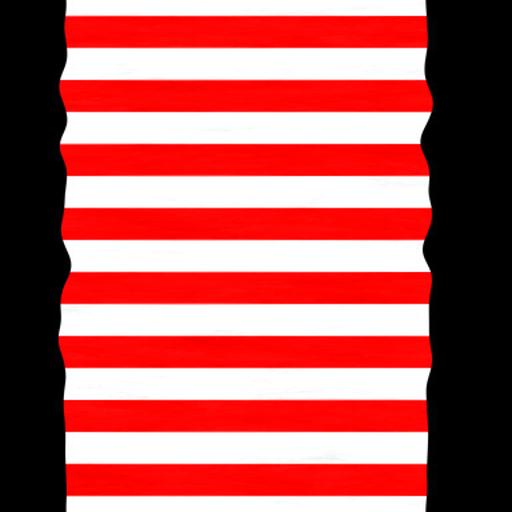
Tags: police red tape warning white